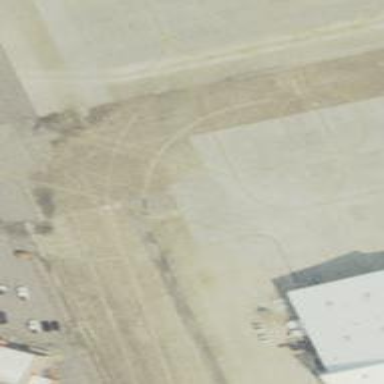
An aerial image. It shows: Image of taxiway at airport.